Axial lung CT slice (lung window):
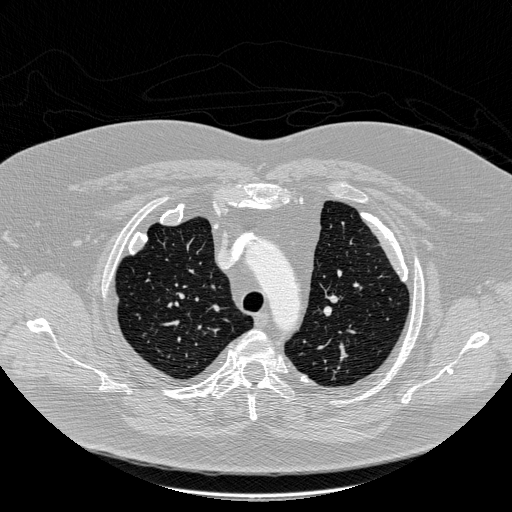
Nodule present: no